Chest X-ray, AP view. Patient: 24 years old, sex F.
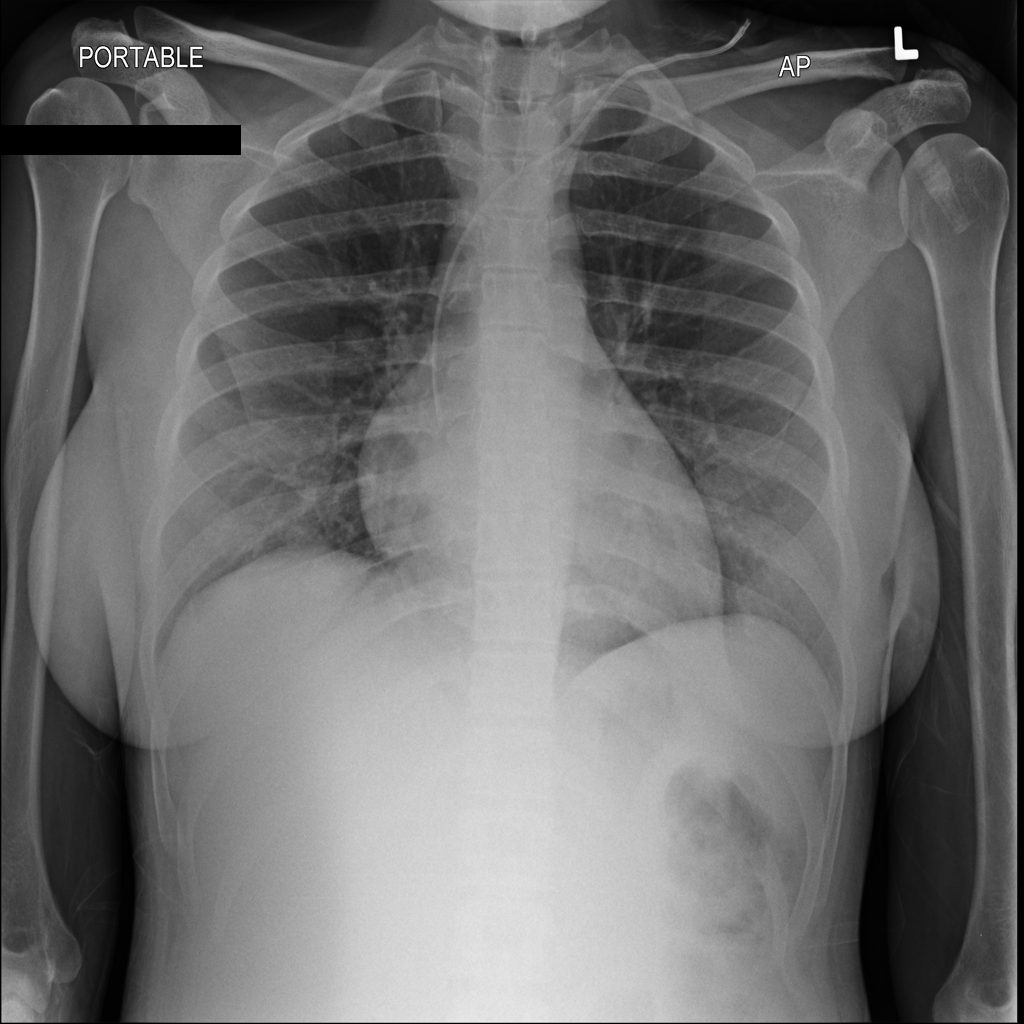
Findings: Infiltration